Question: I am currently writing a Mandelbrot generator, and stumbled onto a smooth color algorithm that creates a, as its name suggests, a "smooth color" as opposed to the example I currently have.

As you can see, the edge cases are very evident and non-smooth.
Here is my 'drawFractal()' method:
'''
public static void drawFractal()
{
Complex Z;
Complex C;
double x;
double y;
// The min and max values should be between -2 and +2
double minX = -2.0; // use -2 for the full-range fractal image
double minY = -2.0; // use -2 for the full-range fractal image
double maxX = 2.0; // use 2 for the full-range fractal image
double maxY = 2.0; // use 2 for the full-range fractal image
double xStepSize = ( maxX - minX ) / width;
double yStepSize = ( maxY - minY ) / height;
int maxIterations = 100;
int maxColors = 0xFF0000;
// for each pixel on the screen
for( x = minX; x < maxX; x = x + xStepSize)
{
for ( y = minY; y < maxY; y = y + yStepSize )
{
C = new Complex( x, y );
Z = new Complex( 0, 0 );
int iter = getIterValue( Z, C, 0, maxIterations );
int myX = (int) ( ( x - minX ) / xStepSize );
int myY = (int) ( ( y - minY ) / yStepSize );
if ( iter < maxIterations )
{
myPixel[ myY * width + myX ] = iter * ( maxColors / maxIterations ) / 50;
}
}
}
}
'''
According to smooth color pseudo-code, it calls for this:
'nsmooth := n + 1 - Math.log(Math.log(zn.abs()))/Math.log(2)'
With that said, from my method, the best I have is a bit-fiddled RGB from this line:
'''
if ( iter < maxIterations )
{
myPixel[ myY * width + myX ] = iter * ( maxColors / maxIterations ) / 50;
}
'''
So I am at loss as to what to do. Any help would be very appreciated.
Attached is also the method to get my iteration value:
'''
public static int getIterValue( Complex Z, Complex C, int iter, int maxNumIters )
{
if ( Z.getMag() < 2 && iter < maxNumIters )
{
Z = ( Z.multiplyNum( Z )).addNum( C );
iter++;
return getIterValue( Z, C, iter, maxNumIters );
}
else
{
return iter;
}
}
'''
As you can tell there's a class to return Complex numbers but that should be self explanatory in itself.
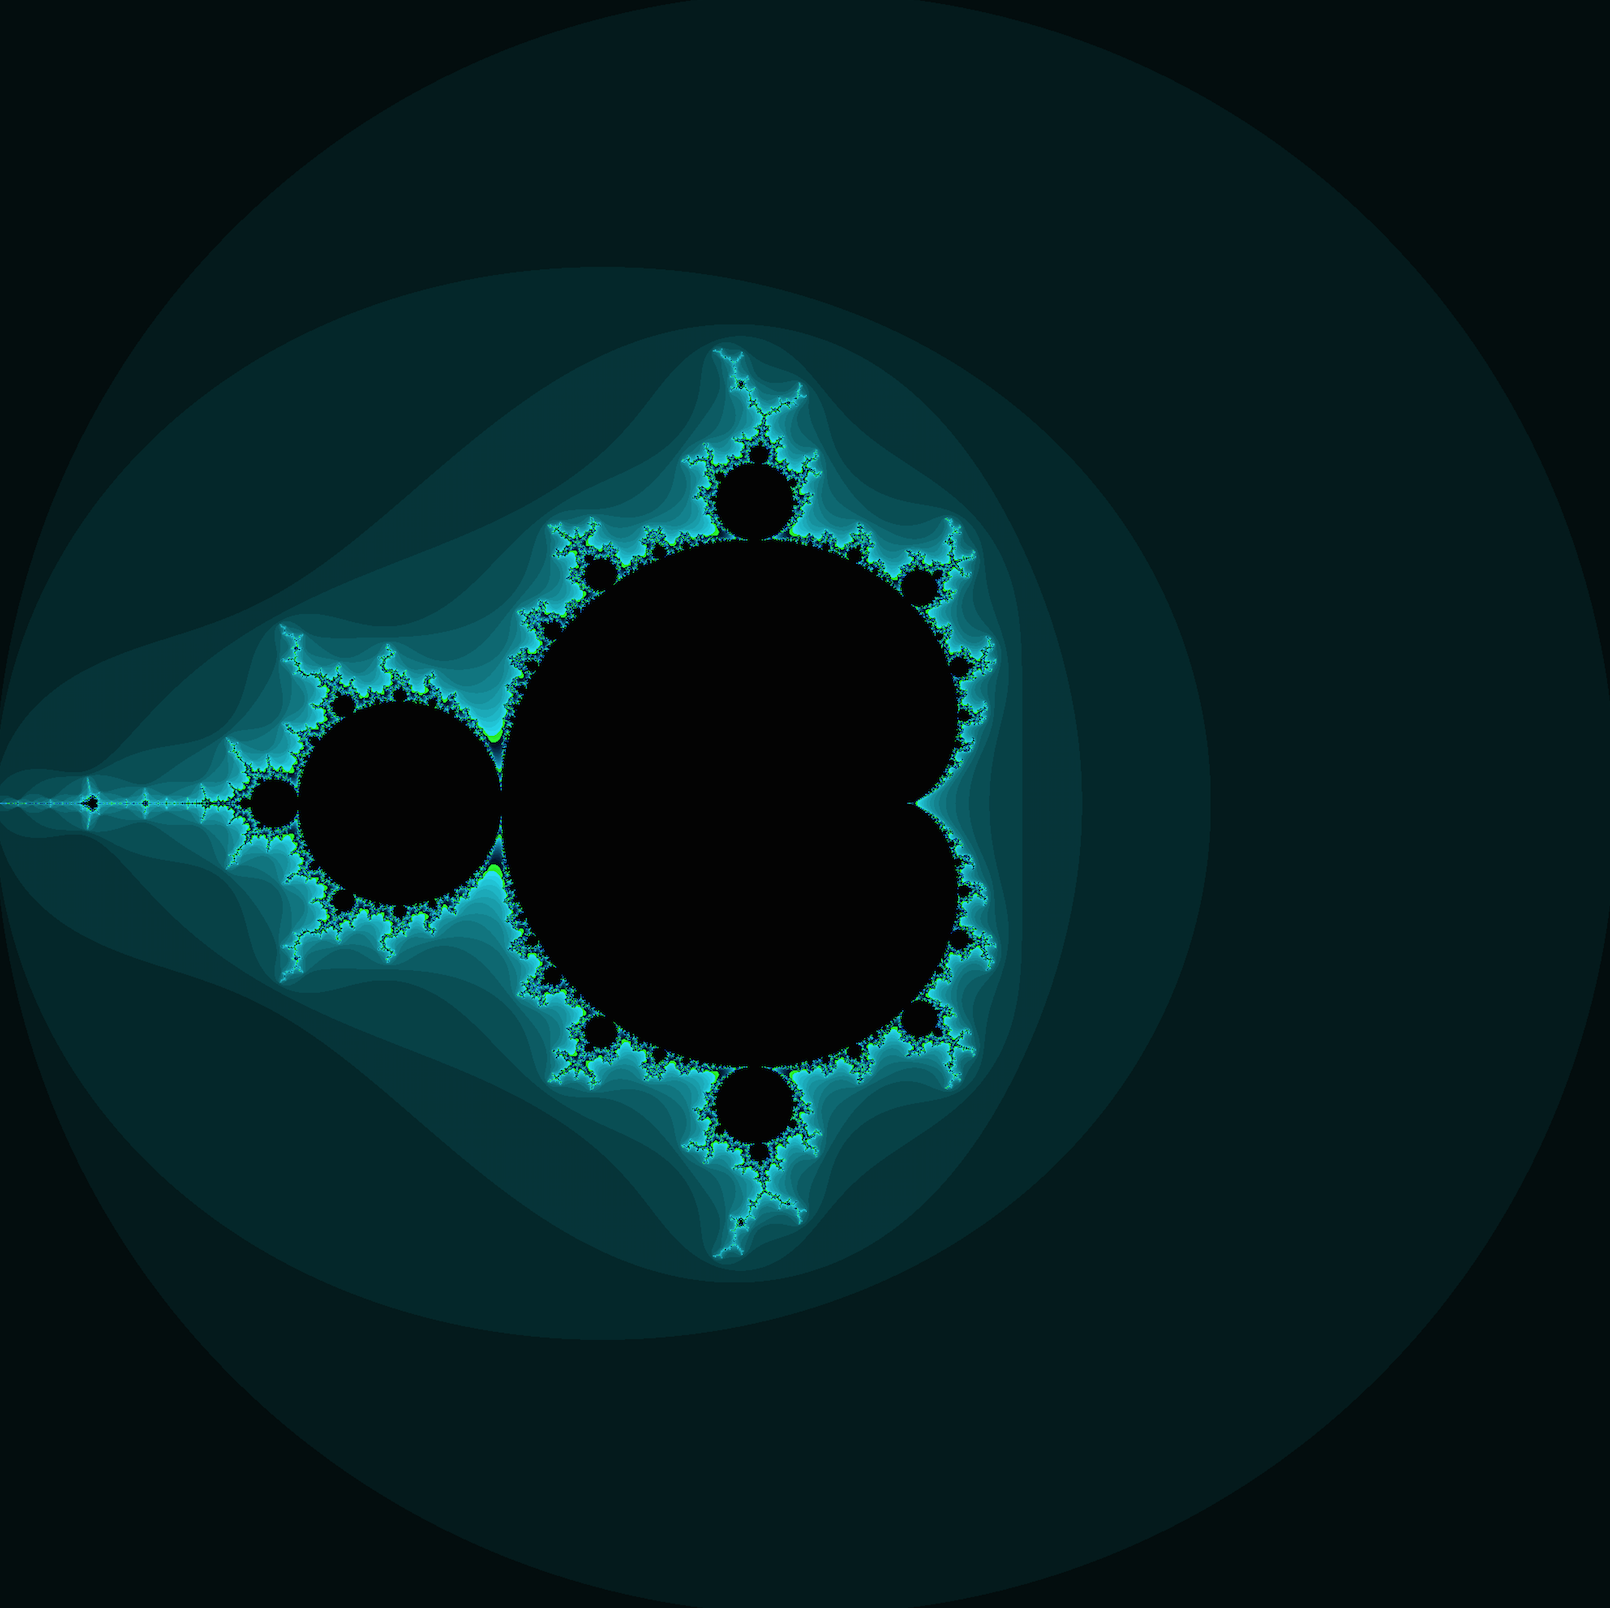
Answer: Your 'getIterValue' needs to return an object containing the final value of 'Z' as well as the number of iterations 'n'. Your pseudo-code would then translate to
'''
nsmooth := iter.n + 1 - Math.log(Math.log(iter.Z.abs())/Math.log(2))
'''
You can translate this to a value between 0 and 1 with
'''
nsmooth / maxIterations
'''
with which you can pick a colour in much the same way that you are doing already.
: I took a look at some psuedo-code for smooth colouring and I think that the first log should be base 2:
'''
nsmooth := iter.n + 1 - Math.log(Math.log(iter.Z.abs())/Math.log(2))/Math.log(2)
'''